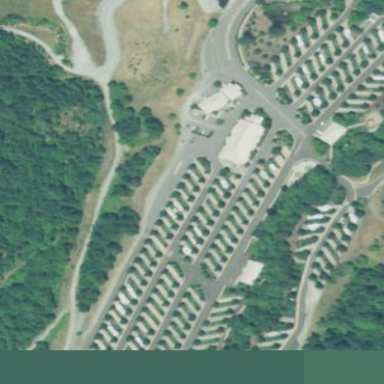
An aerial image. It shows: Caravan site with sanitary dump station available.